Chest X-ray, PA view. Patient: 56 years old, sex M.
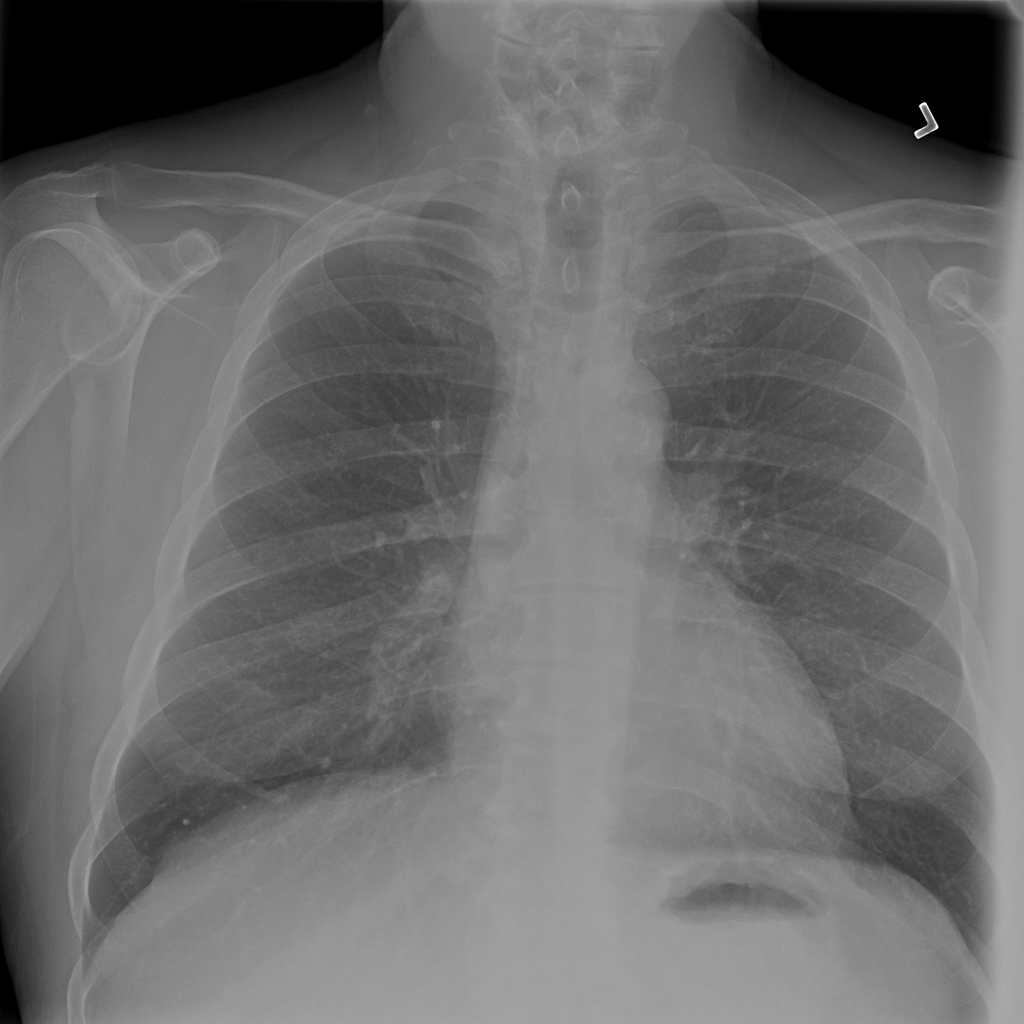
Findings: No Finding